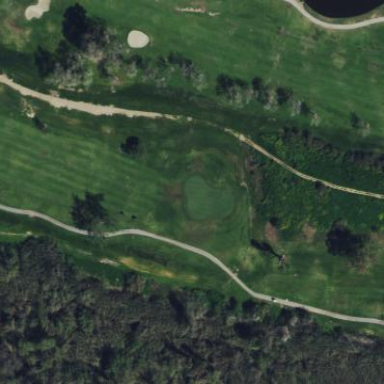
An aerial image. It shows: Area of rough grass used for golf.